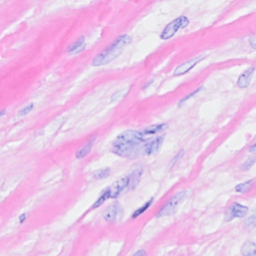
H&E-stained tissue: Breast